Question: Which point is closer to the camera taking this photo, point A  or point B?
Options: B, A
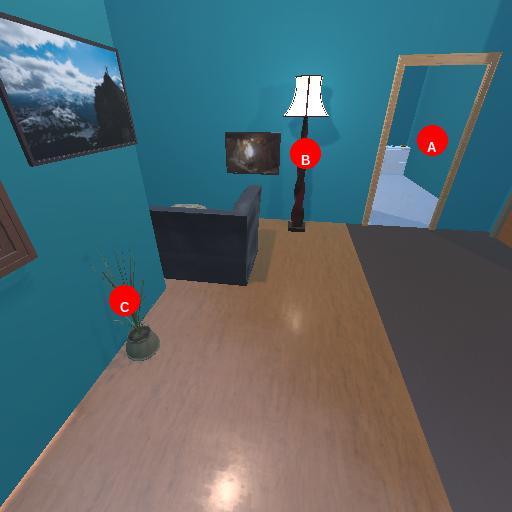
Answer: B